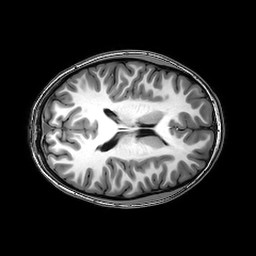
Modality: T1w
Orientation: axial
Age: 18
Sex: female
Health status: healthy
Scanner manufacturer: philips
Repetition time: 0.008235 s
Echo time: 0.00379 s